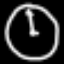
Label: clock